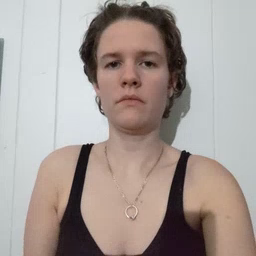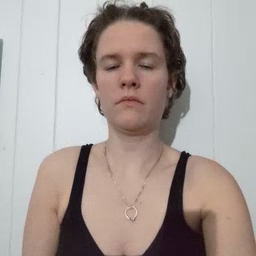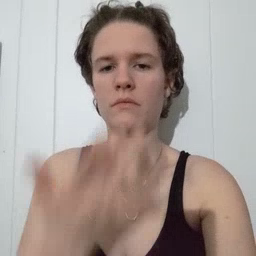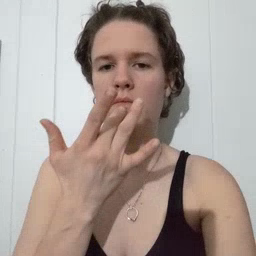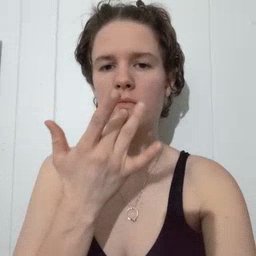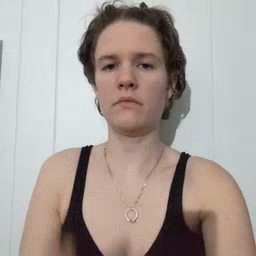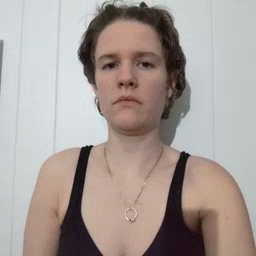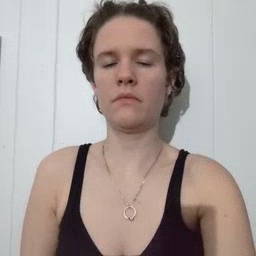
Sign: taste